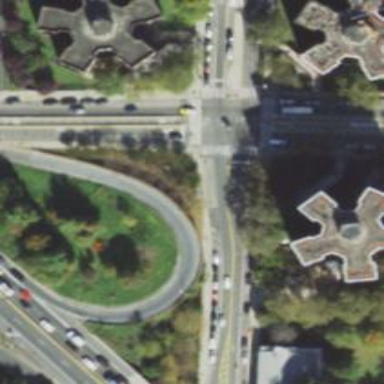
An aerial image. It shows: Crossing on asphalt cycleway.